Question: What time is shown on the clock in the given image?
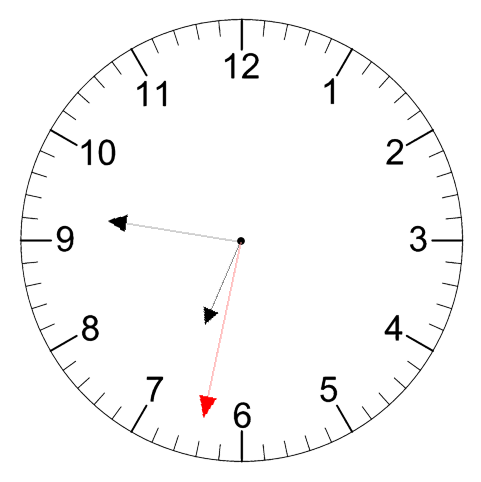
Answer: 06:46:32